Interaction volume radius: 10 \u00c5
Interaction volume height: 10 \u00c5
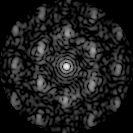
Disorder parameter: 0.5816